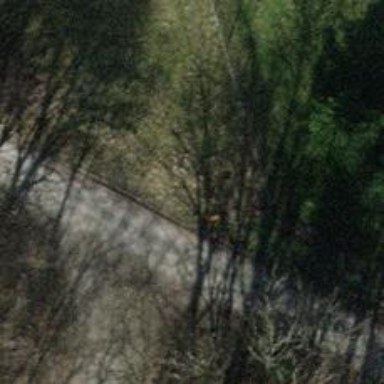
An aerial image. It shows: Pipeline marker.